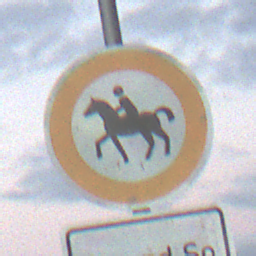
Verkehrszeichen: VerbotReiter
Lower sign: ZeitangabenMitBeschraenkungAufWochentage8
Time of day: SunriseSunset
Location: Outdoor (Nature)
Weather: PartlyCloudy
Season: NotSpecified
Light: Natural